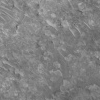
Atmospheric dust classification: not_dusty